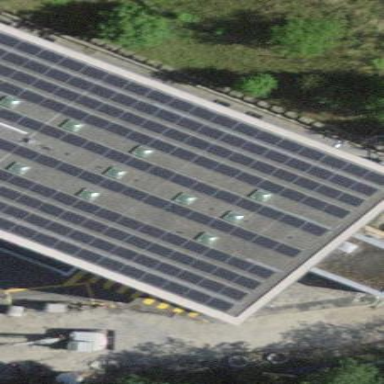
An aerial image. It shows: Solar power generator using photovoltaic method with solar photovoltaic panel types.